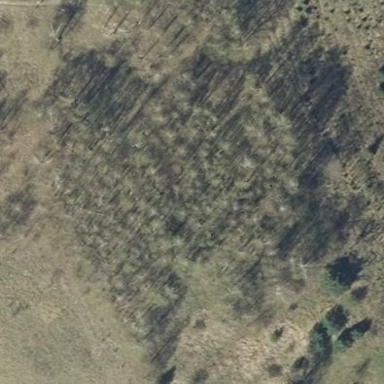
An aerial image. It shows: Woodland consisting of broadleaved trees.